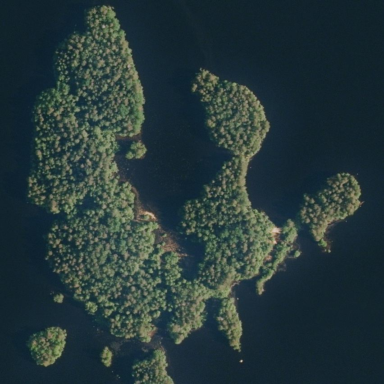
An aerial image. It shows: Island covered with forest.